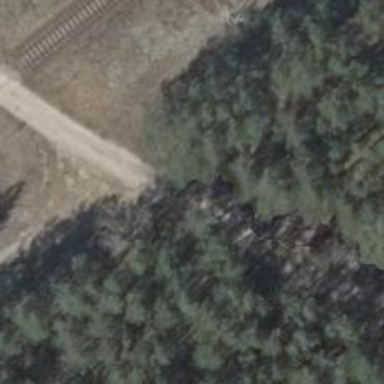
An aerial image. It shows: Dirt track road with grade 4 tracktype.